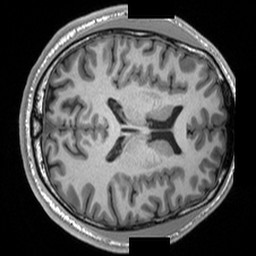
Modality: T1w
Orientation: axial
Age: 24
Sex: male
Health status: healthy
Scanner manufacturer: siemens
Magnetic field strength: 3 T
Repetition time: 2 s
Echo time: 0.00203 s